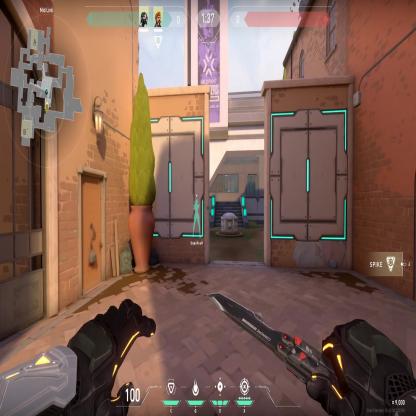
Label: teammate